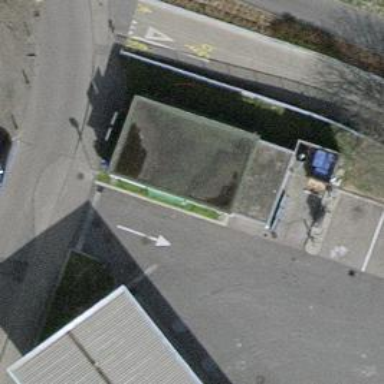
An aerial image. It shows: Service building.